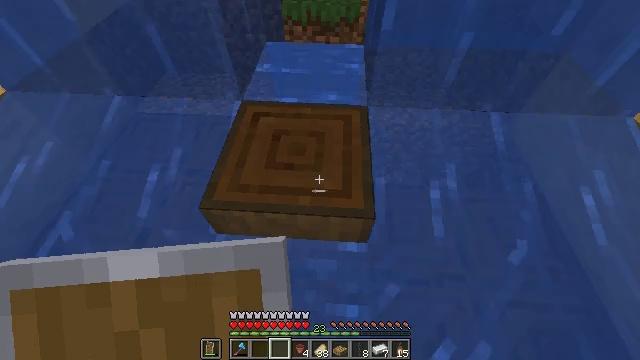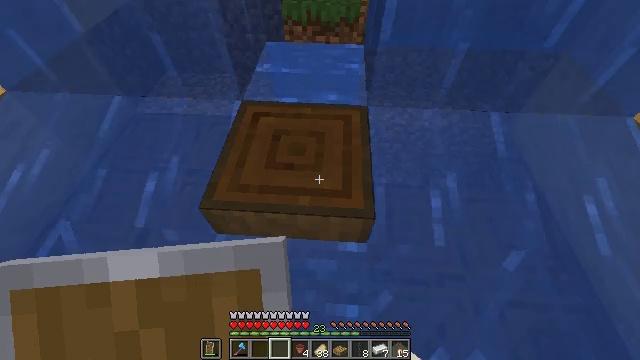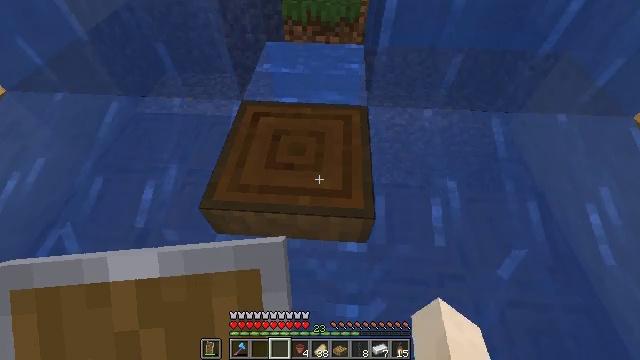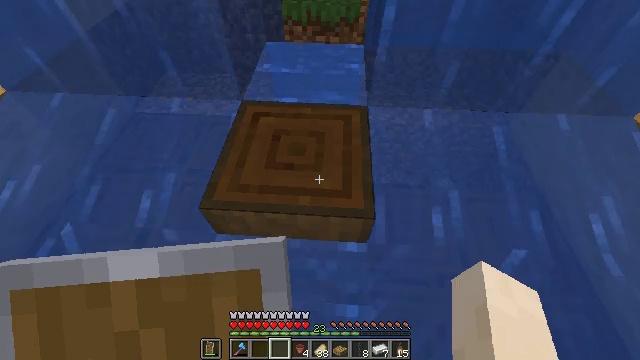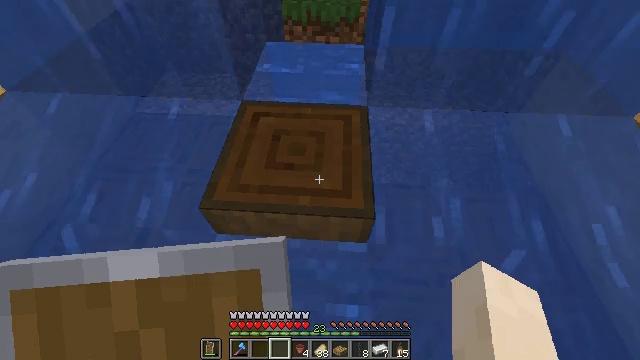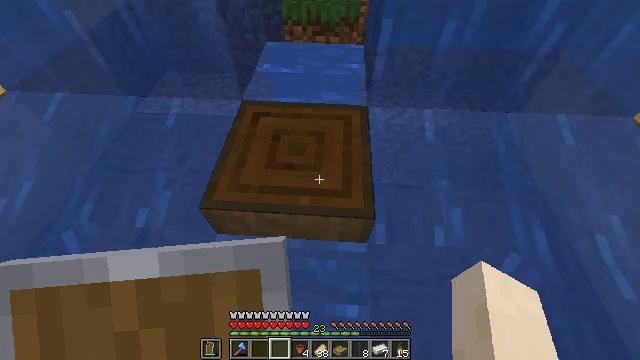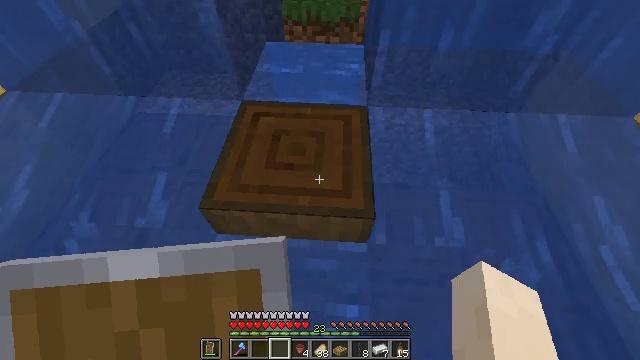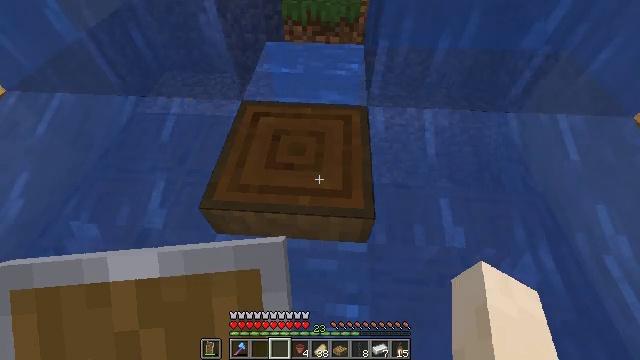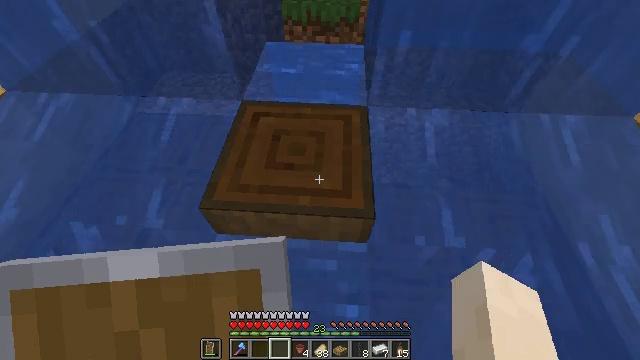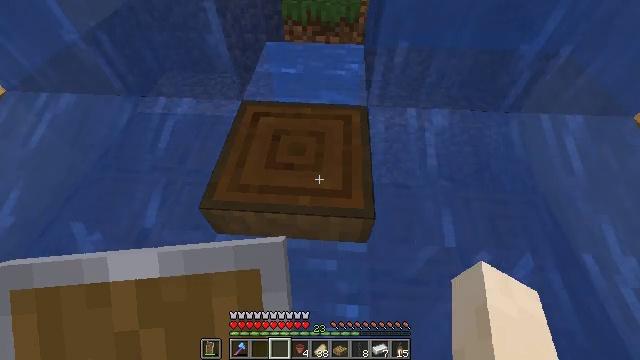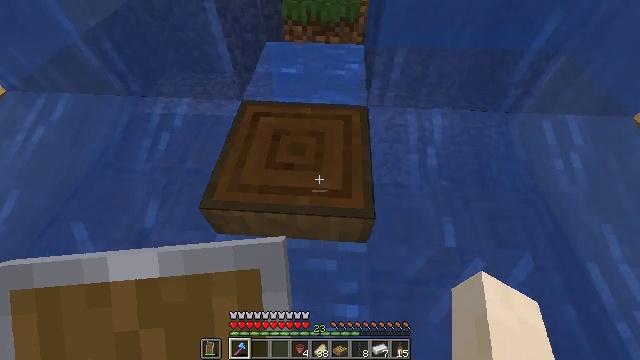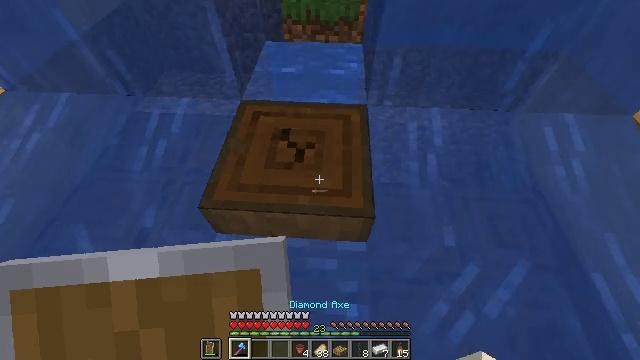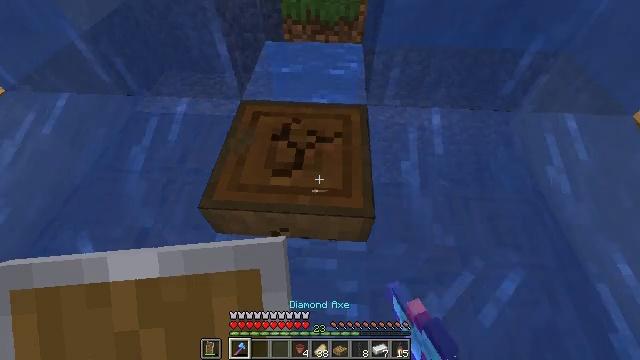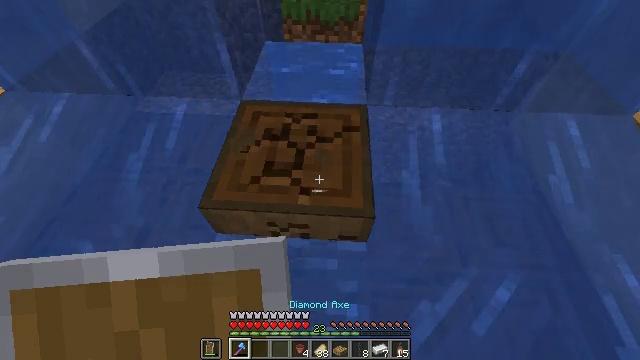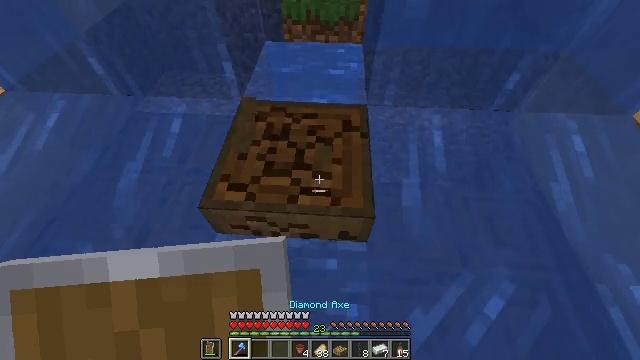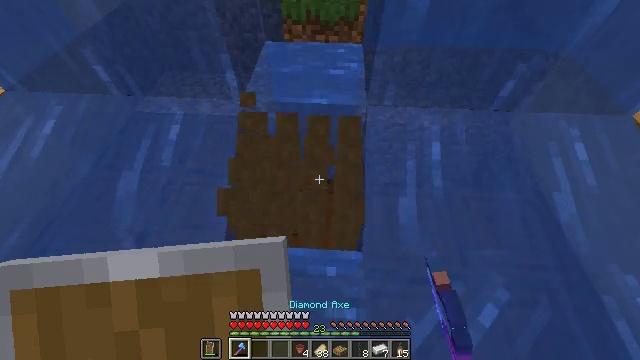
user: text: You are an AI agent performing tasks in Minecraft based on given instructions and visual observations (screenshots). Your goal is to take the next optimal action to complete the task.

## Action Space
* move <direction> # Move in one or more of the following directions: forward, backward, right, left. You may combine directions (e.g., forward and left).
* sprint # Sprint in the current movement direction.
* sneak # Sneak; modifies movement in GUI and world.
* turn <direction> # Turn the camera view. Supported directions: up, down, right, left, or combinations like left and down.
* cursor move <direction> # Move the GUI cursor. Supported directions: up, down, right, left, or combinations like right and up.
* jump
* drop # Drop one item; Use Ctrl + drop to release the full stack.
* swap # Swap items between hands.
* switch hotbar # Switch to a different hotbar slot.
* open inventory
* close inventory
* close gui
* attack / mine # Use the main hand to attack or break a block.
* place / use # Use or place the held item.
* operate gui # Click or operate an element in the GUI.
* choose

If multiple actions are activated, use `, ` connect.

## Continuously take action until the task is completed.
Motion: motion action
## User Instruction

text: Collect stripped dark oak logs.
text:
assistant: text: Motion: sneak
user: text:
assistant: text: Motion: sneak
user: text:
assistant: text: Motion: sneak
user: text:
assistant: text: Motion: sneak
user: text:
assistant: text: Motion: sneak
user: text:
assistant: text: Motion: sneak
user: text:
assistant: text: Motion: sneak
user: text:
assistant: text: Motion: sneak
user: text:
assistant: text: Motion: sneak
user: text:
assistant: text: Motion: sneak, switch to hotbar 1
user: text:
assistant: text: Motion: sneak, attack / mine, switch to hotbar 1
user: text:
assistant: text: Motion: sneak, attack / mine, switch to hotbar 1
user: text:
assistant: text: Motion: sneak, attack / mine
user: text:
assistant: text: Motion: sneak, attack / mine
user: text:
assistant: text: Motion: sneak, attack / mine
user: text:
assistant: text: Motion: sneak, attack / mine
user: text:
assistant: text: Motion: sneak, attack / mine
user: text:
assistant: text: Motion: sneak, attack / mine
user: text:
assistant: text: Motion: sneak, attack / mine
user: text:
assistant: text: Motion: sneak, attack / mine